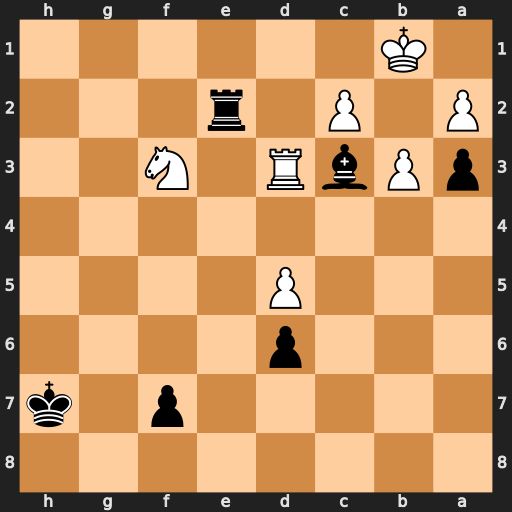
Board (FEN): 8/5p1k/3p4/3P4/8/pPbR1N2/P1P1r3/1K6
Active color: b
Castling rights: -
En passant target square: -
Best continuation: Rf2 Kc1 Rf1+